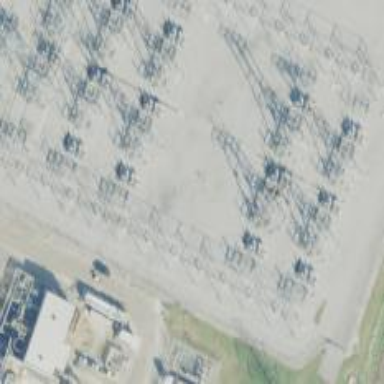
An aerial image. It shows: Switch used for power control.